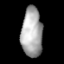
Tissue: lung
Cell type: Epithelial cells
Senescence score: 0.2192
Nuclear area (px): 1014
Mean DAPI intensity: 169.901